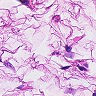
Metastatic tissue present: no